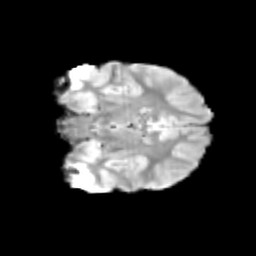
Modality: T2w
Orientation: coronal
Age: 10
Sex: male
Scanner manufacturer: siemens
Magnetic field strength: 3 T
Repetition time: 3.8 s
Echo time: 0.07 s